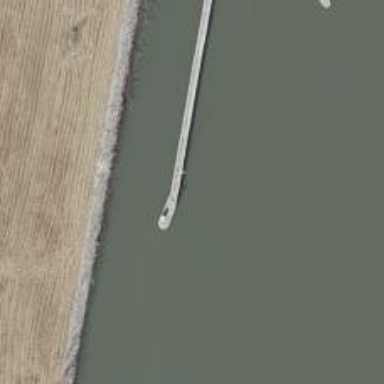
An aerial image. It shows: Breakwater structure.